Question: I am trying to implement in my android application.
I referred the sample project**"Sample pepper firm"** provided by Nokia.
When I enter a product-id and click on "Buy" button it gives error "Something went wrong with your payment"
I also attached one screen shot of error also.
Please help me to get out of this,I went through nokia's developer site but get confused.
Screen Shot of Error

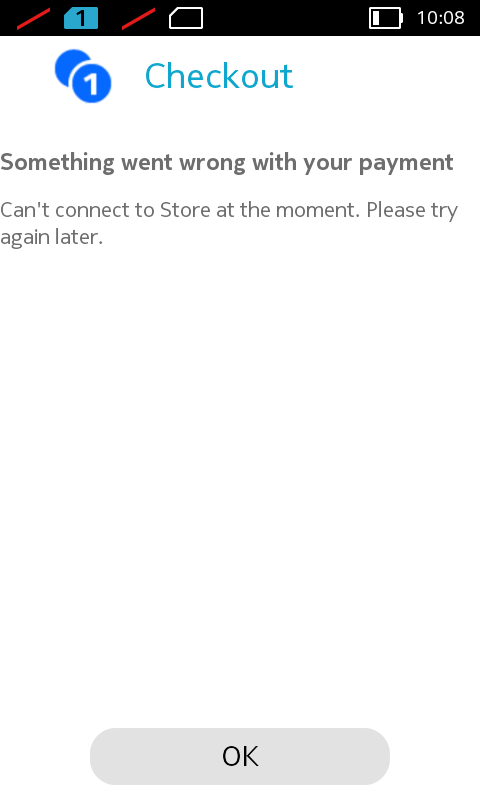
Answer: You do not seem to have any network connectivity at the moment. Wifi is not connected (missing Wifi icon) and you do not have any SIM card inserted (two red lines).